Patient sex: M
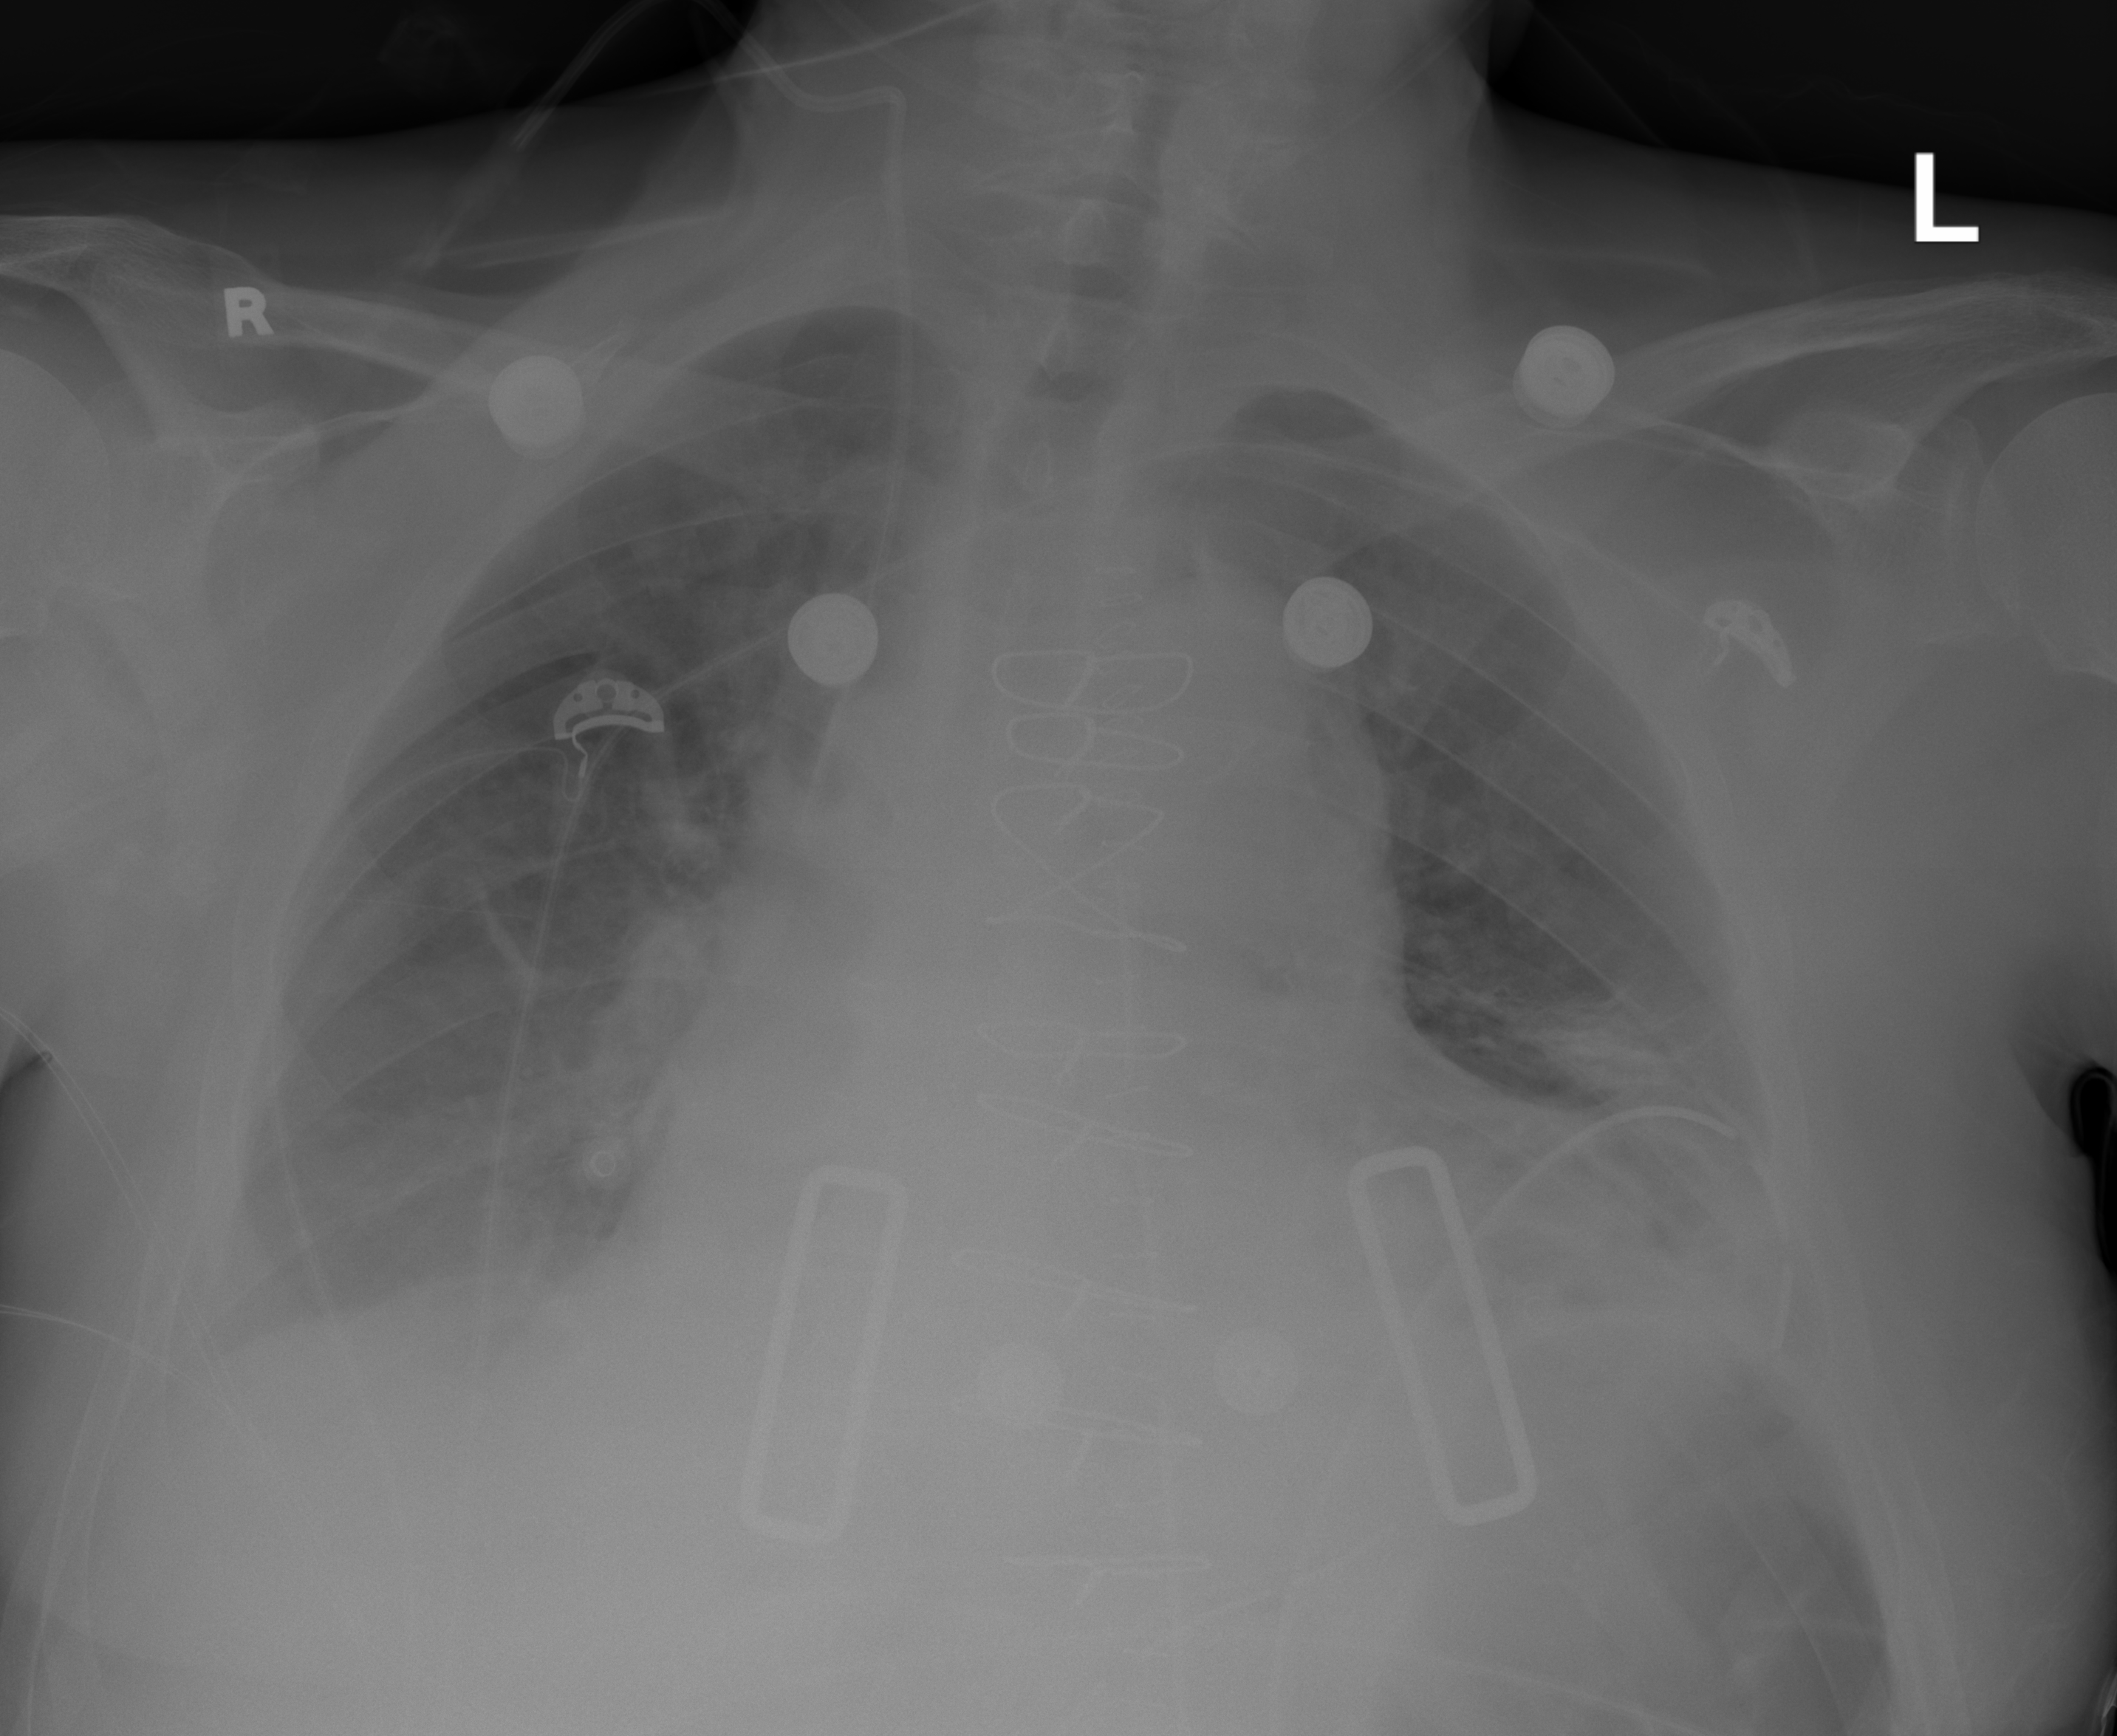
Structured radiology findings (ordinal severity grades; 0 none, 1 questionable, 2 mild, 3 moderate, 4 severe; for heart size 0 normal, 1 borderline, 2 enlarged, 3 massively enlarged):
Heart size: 2
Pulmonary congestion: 1
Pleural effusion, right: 2
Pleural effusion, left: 2
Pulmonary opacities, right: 1
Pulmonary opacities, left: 2
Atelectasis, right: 2
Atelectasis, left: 3